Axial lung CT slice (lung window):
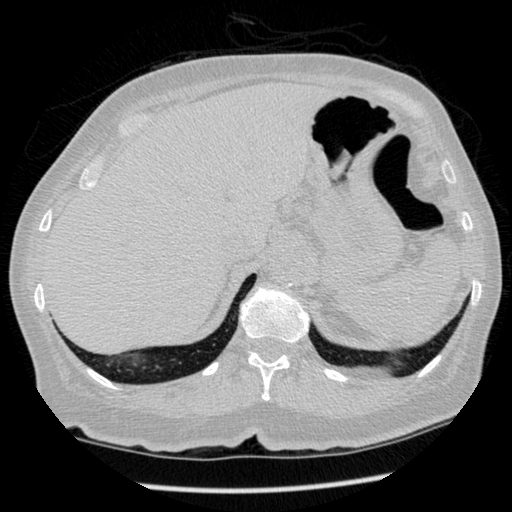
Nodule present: no